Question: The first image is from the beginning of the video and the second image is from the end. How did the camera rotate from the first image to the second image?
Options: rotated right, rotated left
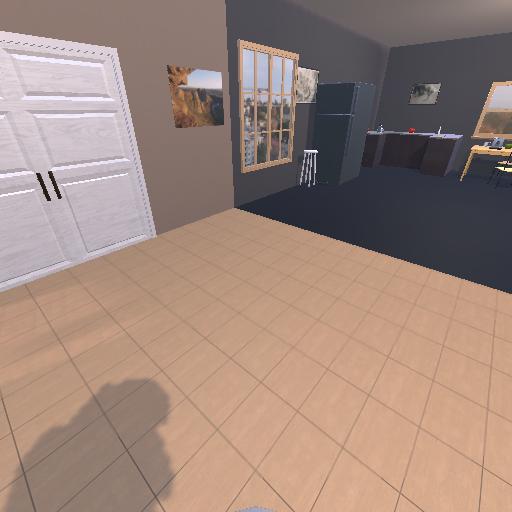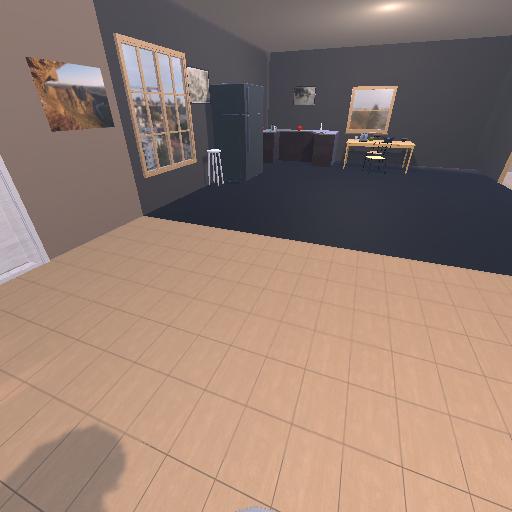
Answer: rotated right